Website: walmart
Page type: address-validator
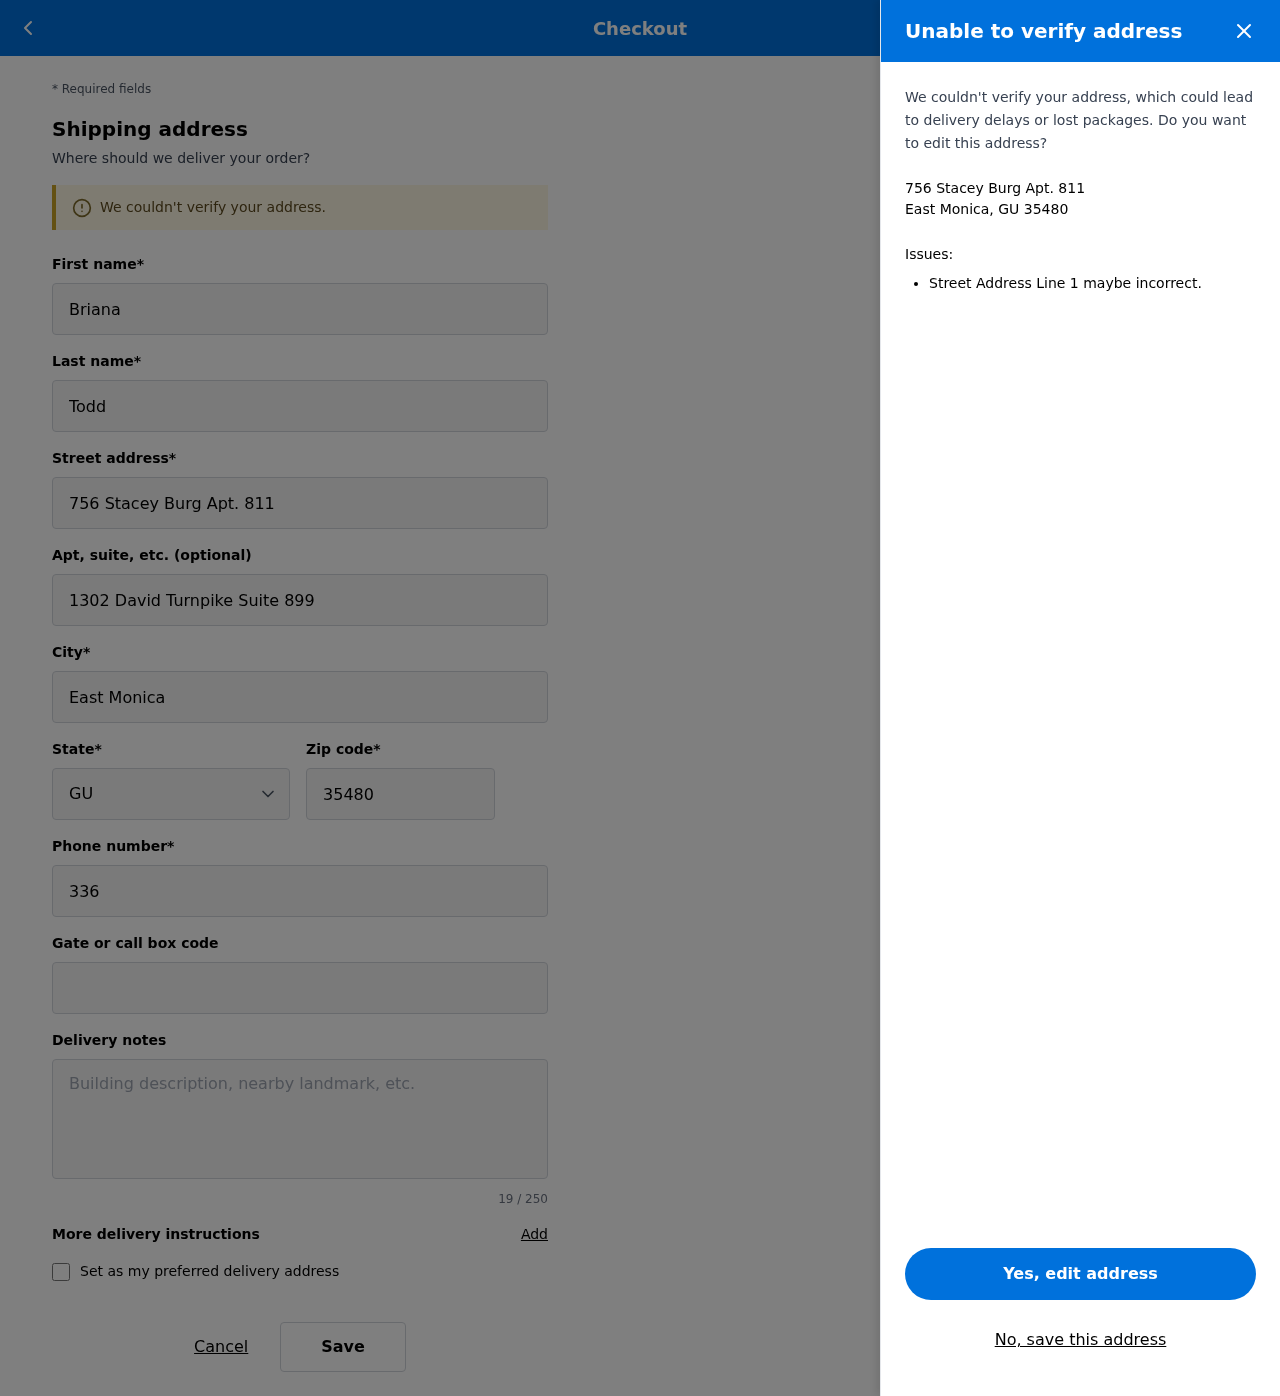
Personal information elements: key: PII_CITY_STATE_ZIP
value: East Monica, GU 35480
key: PII_DELIVERY_INSTRUCTIONS
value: Leave at back porch
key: PII_STATE_ABBR
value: GU
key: PII_STREET
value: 756 Stacey Burg Apt. 811
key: PII_FIRSTNAME
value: Briana
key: PII_LASTNAME
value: Todd
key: PII_STREET2
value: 1302 David Turnpike Suite 899
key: PII_CITY
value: East Monica
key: PII_POSTCODE
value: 35480
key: PII_PHONE
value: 3366231243
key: PII_SECURITY_CODE
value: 9085